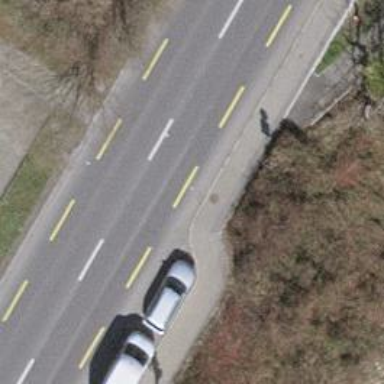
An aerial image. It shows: Unmarked crossing on the road.